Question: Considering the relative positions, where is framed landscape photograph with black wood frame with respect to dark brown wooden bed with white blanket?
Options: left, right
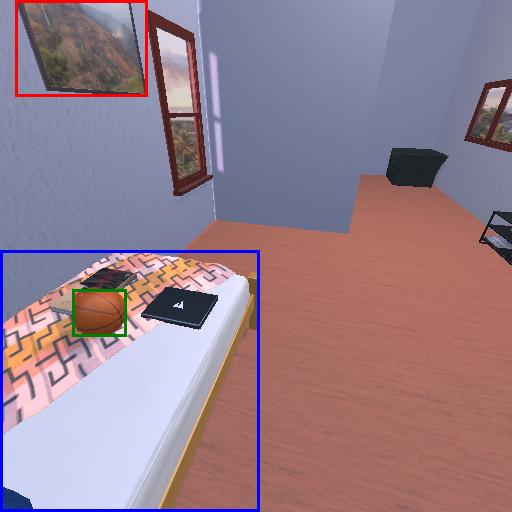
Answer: left